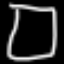
Label: square